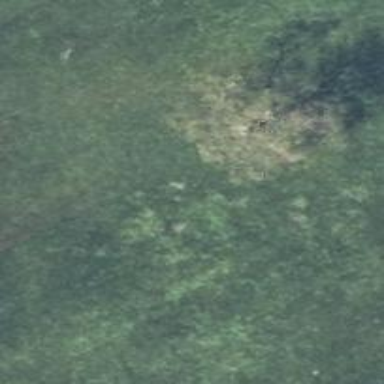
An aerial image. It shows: Evergreen broadleaved tree.